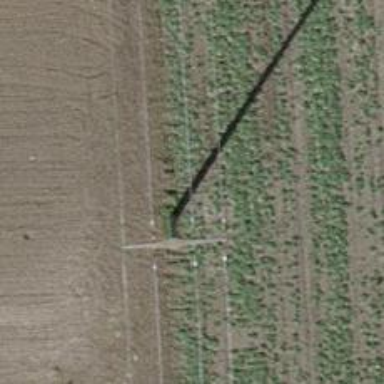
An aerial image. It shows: Power pole.